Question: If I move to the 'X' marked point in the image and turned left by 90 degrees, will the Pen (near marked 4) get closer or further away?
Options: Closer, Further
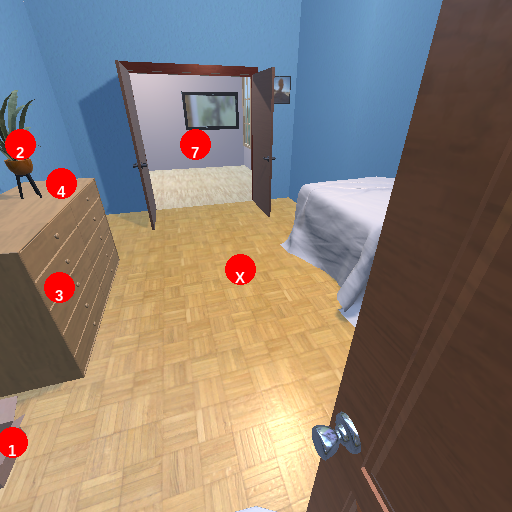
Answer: Closer